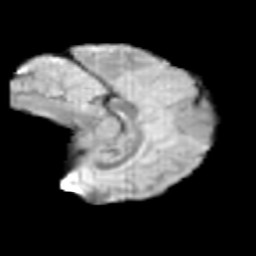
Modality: T2w
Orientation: sagittal
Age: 11
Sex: female
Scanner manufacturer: siemens
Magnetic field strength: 3 T
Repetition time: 3.8 s
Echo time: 0.07 s